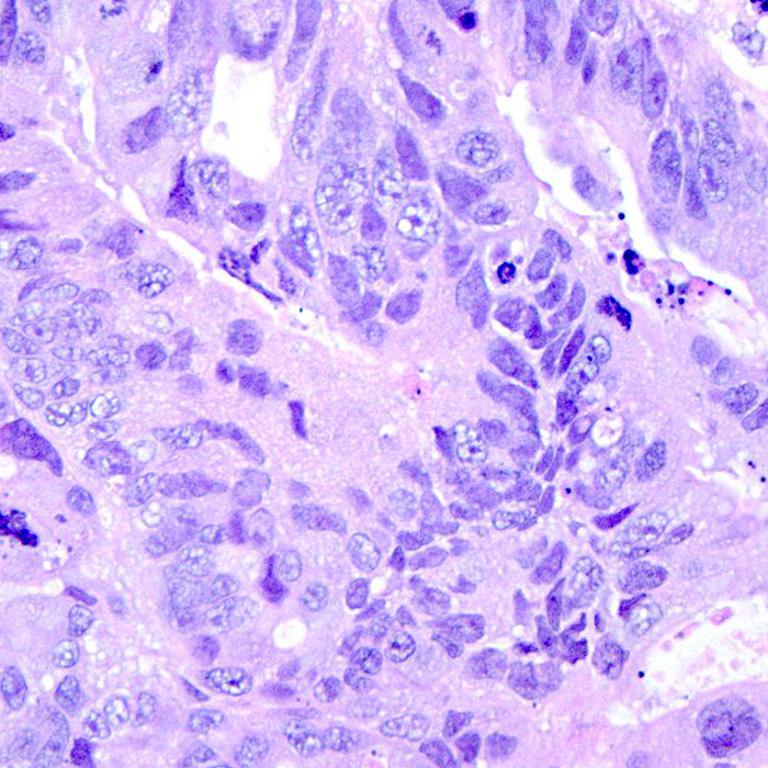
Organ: colon
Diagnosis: adenocarcinomas